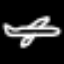
Label: airplane